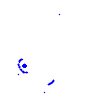
Particle: kaon